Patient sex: F
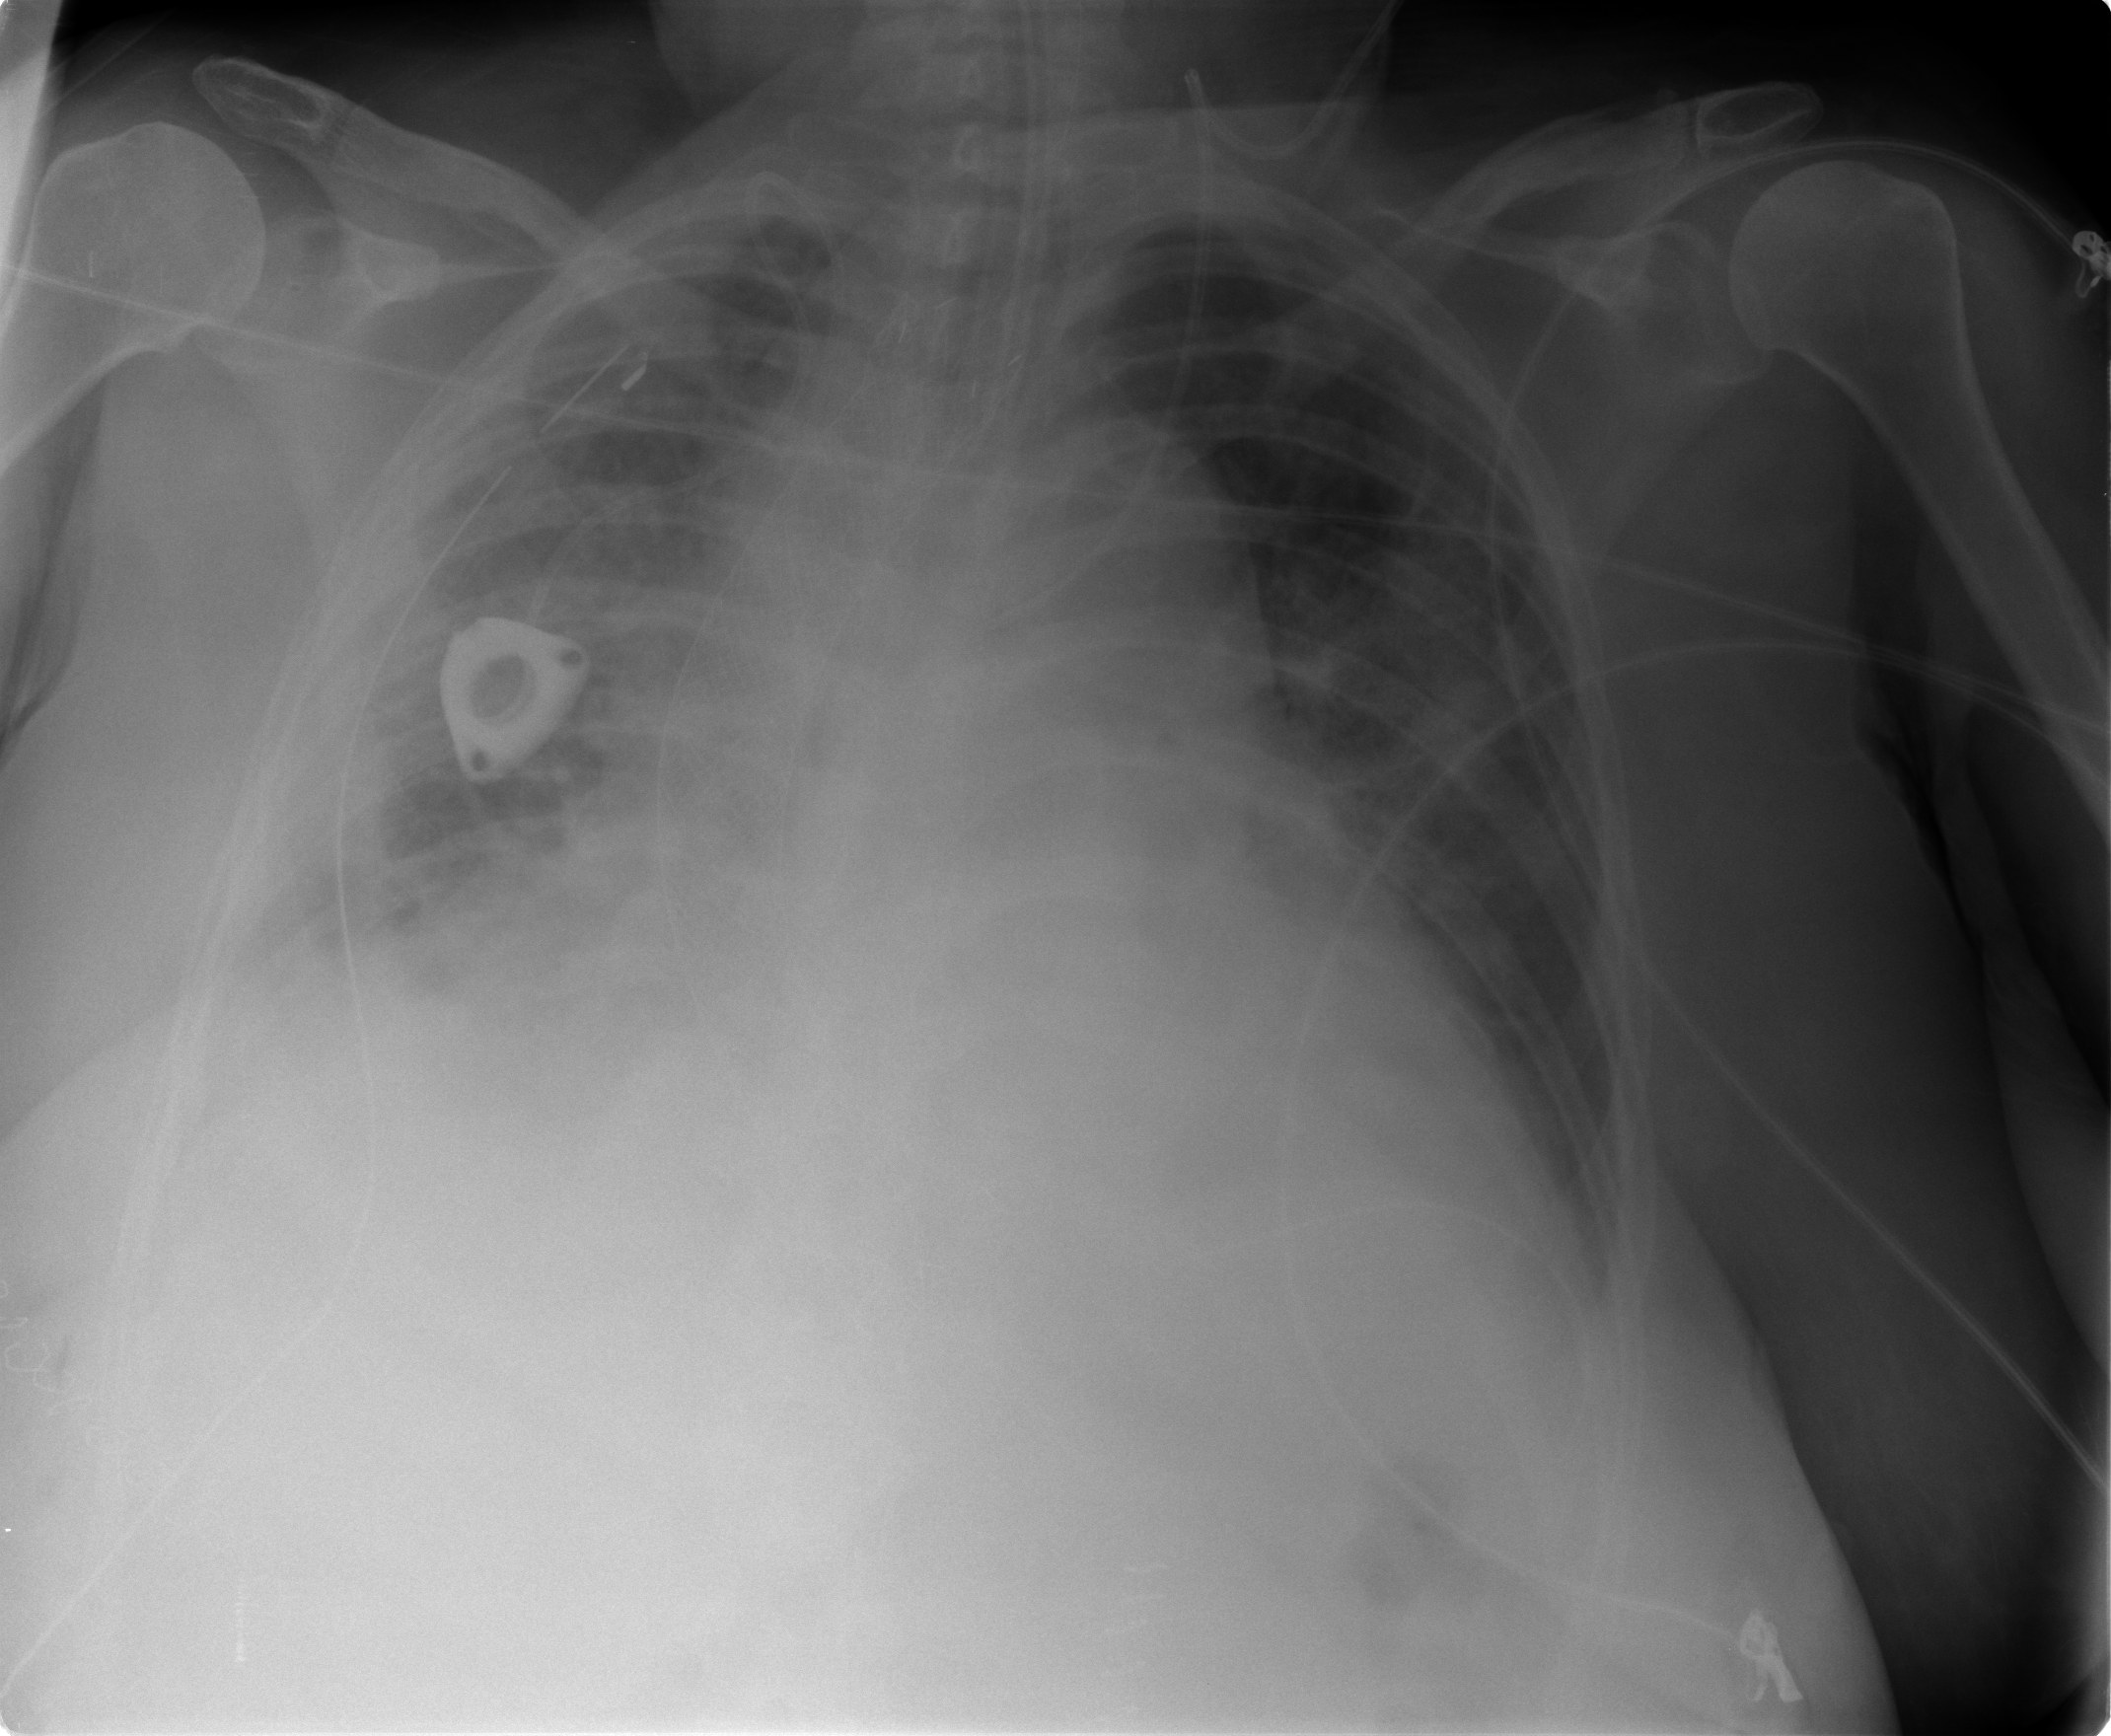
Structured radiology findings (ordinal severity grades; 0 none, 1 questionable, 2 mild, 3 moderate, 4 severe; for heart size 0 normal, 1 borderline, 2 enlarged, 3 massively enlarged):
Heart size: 3
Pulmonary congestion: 2
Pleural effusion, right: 2
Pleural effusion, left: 2
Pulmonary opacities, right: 2
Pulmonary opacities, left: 0
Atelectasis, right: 3
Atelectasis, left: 2